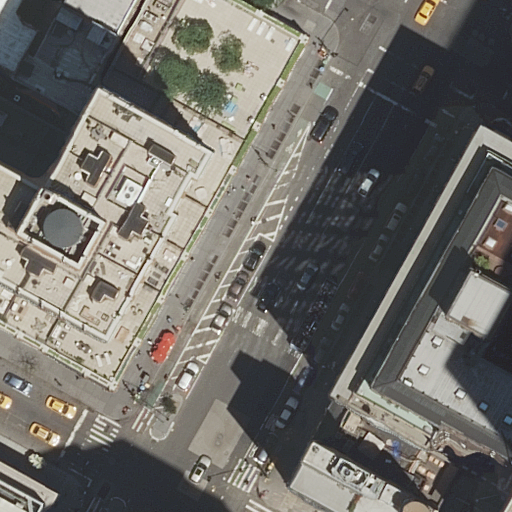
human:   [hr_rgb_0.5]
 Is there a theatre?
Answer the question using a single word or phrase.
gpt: yes

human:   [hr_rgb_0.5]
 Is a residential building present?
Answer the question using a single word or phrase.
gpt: yes

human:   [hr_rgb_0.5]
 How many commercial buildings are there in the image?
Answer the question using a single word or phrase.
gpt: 1

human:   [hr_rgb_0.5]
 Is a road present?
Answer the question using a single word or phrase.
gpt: yes

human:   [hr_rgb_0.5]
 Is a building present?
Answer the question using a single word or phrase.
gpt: yes

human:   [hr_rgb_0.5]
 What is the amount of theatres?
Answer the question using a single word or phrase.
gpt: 1

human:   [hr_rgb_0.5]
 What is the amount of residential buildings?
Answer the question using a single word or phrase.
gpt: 8

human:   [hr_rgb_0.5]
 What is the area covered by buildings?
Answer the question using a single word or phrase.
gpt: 3806m2

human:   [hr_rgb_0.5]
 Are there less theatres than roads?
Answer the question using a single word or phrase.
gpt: yes

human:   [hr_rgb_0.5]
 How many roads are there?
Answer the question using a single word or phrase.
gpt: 6

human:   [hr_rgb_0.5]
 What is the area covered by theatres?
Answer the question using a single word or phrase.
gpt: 1168m2

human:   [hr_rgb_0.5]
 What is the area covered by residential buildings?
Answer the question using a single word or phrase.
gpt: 3368m2

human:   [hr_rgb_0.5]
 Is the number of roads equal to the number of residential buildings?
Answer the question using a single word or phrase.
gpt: no

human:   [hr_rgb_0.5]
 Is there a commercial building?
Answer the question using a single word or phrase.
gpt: yes

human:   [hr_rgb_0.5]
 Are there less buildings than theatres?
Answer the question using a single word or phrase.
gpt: no

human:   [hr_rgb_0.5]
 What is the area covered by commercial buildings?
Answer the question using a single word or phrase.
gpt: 437m2

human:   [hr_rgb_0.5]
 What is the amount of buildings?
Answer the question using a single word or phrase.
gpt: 9

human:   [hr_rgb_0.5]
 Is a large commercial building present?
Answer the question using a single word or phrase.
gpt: no

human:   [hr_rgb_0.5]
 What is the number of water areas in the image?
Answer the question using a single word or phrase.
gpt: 0

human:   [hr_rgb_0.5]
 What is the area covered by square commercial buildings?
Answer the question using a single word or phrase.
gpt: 0m2

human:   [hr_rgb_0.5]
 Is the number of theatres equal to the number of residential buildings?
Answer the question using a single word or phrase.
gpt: no

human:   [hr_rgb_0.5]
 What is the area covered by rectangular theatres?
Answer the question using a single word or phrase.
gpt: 1168m2

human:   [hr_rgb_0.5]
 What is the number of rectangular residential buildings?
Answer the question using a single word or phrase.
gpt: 6

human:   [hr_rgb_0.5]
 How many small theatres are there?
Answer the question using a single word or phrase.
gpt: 0

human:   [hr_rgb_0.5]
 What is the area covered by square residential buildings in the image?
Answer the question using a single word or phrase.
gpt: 0m2

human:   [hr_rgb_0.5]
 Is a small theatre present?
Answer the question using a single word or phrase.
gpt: no

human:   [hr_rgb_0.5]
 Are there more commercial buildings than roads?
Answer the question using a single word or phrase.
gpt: no

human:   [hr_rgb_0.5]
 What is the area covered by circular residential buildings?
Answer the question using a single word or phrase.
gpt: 0m2

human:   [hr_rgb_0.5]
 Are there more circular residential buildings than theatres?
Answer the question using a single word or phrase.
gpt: no

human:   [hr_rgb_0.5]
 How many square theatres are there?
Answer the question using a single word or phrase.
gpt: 0

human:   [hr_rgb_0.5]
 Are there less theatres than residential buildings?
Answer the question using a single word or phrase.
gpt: yes

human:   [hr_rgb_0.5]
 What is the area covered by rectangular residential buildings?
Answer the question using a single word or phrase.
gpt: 2364m2

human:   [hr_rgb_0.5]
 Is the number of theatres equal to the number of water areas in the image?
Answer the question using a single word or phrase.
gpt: no

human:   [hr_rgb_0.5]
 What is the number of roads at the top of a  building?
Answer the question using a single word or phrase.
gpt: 6

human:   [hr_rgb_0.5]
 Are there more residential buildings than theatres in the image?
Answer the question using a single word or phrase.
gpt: yes

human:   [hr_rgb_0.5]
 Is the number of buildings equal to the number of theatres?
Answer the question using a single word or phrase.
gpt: no

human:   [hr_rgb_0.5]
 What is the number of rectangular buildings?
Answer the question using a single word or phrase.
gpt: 7

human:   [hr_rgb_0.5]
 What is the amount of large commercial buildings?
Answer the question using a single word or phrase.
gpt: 0

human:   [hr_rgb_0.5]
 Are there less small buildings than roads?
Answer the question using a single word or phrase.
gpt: yes

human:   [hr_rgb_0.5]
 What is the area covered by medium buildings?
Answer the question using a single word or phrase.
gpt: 1174m2

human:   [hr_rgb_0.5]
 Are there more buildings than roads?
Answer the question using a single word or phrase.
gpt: yes

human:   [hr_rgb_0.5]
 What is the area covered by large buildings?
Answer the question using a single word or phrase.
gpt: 2542m2

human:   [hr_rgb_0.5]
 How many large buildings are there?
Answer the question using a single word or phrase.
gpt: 3

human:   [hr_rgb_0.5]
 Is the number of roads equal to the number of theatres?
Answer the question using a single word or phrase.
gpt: no

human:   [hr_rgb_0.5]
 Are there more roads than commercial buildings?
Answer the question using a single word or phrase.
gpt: yes

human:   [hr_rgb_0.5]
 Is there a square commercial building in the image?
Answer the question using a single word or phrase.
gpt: no

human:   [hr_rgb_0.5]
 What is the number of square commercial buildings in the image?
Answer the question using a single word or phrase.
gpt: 0

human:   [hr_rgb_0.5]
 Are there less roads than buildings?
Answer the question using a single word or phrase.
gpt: yes

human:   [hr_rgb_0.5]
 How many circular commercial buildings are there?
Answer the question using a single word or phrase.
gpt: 0

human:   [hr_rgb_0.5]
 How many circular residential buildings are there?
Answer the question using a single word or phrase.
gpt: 0

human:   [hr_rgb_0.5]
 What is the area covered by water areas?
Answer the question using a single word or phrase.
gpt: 0m2

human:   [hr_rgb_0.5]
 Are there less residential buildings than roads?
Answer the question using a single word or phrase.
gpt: no

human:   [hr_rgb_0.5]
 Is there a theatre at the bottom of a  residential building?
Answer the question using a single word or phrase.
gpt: yes

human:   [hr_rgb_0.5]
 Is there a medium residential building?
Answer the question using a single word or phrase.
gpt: yes

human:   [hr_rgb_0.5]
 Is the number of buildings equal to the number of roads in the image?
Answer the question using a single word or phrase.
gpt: no

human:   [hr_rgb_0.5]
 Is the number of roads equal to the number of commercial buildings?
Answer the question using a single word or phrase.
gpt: no

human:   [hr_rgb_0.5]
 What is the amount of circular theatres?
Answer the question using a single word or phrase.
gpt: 0

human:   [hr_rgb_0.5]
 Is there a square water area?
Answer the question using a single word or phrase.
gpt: no

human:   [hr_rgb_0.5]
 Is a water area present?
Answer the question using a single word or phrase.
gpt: no

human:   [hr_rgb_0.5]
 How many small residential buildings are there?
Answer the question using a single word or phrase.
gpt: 2

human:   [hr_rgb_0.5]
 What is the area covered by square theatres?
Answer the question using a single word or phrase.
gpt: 0m2

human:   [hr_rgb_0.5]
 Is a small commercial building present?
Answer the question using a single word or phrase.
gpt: no

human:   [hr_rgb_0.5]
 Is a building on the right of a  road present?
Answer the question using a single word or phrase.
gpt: yes

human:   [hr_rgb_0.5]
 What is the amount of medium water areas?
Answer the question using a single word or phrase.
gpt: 0